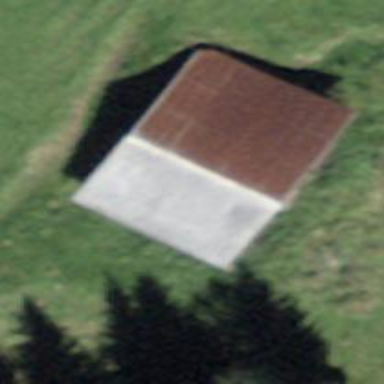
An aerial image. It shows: Cabin is depicted in the image.